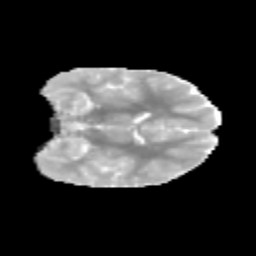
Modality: MD
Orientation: coronal
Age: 9
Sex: female
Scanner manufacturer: siemens
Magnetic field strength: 3 T
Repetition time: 3.8 s
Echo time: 0.07 s